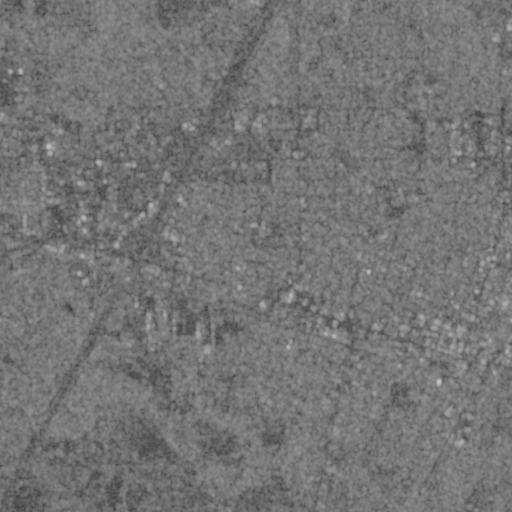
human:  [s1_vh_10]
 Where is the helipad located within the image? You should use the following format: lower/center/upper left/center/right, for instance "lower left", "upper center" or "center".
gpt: The helipad is located in the upper center of the image.
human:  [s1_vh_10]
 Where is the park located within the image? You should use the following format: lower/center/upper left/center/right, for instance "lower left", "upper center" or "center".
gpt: The park is located in the right of the image.
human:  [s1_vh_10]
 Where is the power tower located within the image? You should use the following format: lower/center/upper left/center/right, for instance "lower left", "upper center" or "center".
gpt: The power tower is located in the upper left of the image.
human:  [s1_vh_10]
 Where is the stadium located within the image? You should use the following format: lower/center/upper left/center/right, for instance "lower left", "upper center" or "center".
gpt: The stadium is located in the upper right of the image.
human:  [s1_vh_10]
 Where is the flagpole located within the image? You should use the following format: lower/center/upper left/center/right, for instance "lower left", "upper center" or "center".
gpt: The flagpole is located in the upper right of the image.
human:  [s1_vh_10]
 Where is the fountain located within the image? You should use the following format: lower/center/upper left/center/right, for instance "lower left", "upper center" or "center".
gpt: The fountain is located in the upper right of the image.
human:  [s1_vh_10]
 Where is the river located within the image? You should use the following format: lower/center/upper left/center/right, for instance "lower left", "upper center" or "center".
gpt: The river is located in the upper right of the image.
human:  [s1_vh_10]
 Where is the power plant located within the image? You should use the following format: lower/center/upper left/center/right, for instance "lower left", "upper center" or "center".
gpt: There is no power plant in the image.

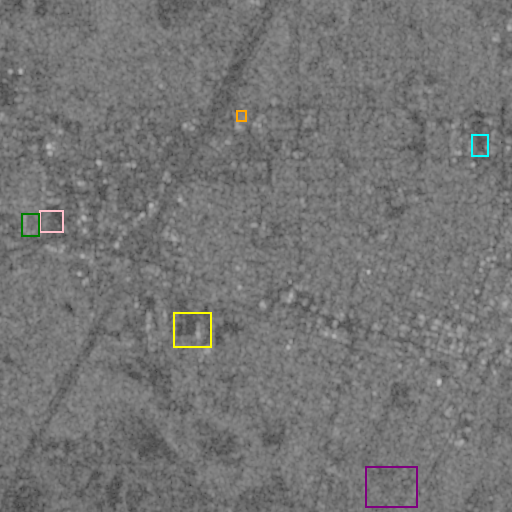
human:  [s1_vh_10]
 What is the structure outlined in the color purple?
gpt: The structure outlined in purple is a park.
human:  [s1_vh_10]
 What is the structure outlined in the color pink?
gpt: The structure outlined in pink is a parking lot.
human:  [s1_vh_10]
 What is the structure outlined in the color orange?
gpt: The structure outlined in orange is a power substation.
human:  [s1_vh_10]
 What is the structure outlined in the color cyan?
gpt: The structure outlined in cyan is a stadium.
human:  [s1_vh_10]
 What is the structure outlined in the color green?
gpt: The structure outlined in green is a building.
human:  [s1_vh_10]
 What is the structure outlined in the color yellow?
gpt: The structure outlined in yellow is a building.
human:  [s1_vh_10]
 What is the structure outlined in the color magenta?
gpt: There is no magenta outline.